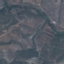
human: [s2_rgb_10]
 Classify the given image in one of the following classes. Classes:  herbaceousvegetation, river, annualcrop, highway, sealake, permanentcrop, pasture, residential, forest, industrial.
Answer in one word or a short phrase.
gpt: HerbaceousVegetation